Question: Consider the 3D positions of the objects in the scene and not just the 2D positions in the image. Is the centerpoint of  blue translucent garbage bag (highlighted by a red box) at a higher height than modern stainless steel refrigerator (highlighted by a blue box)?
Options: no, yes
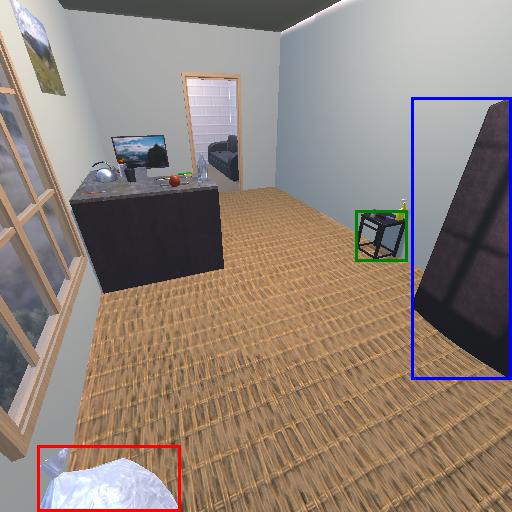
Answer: no